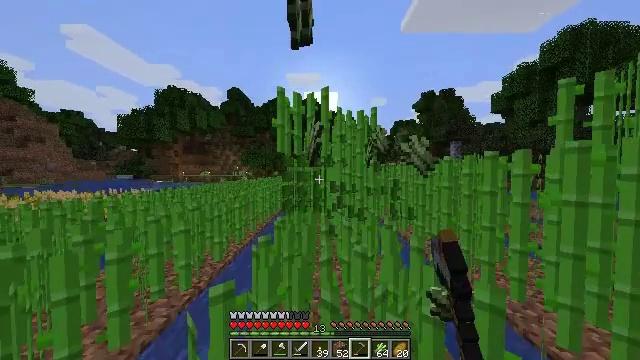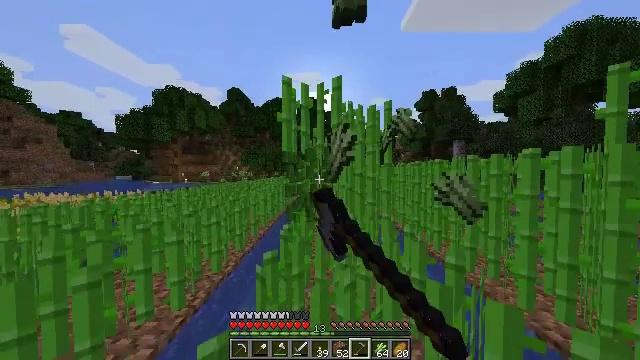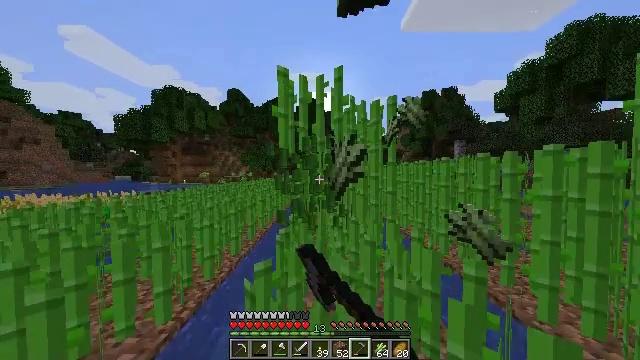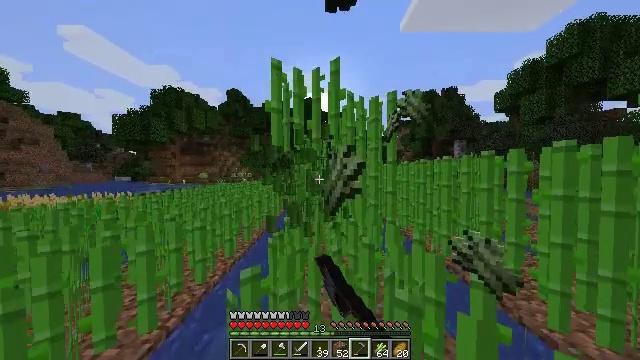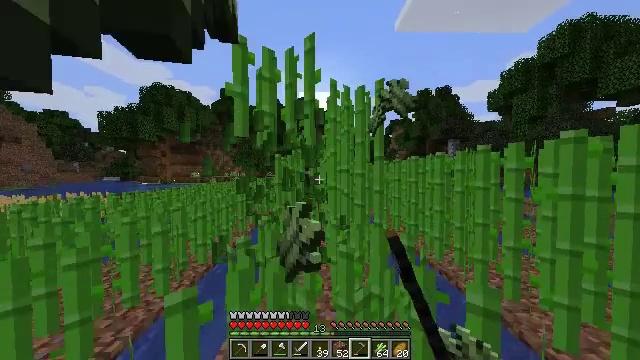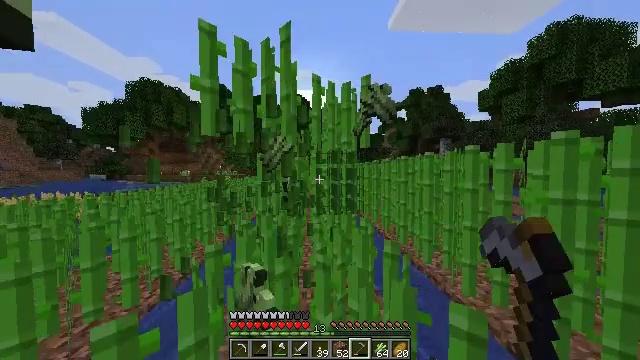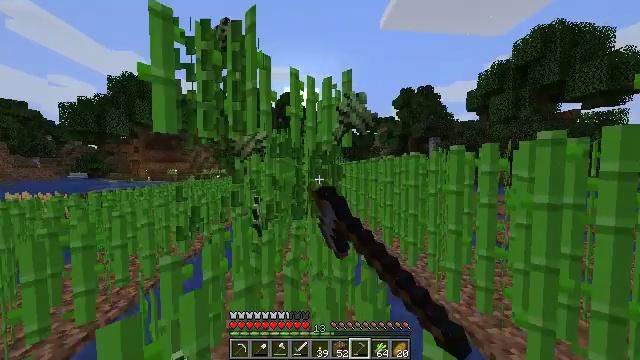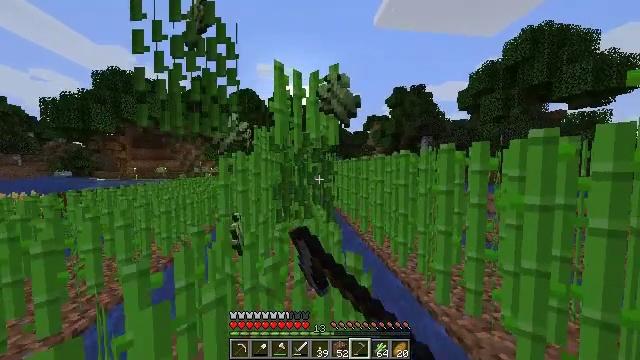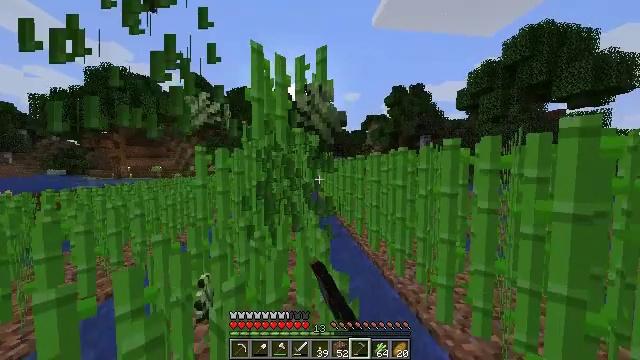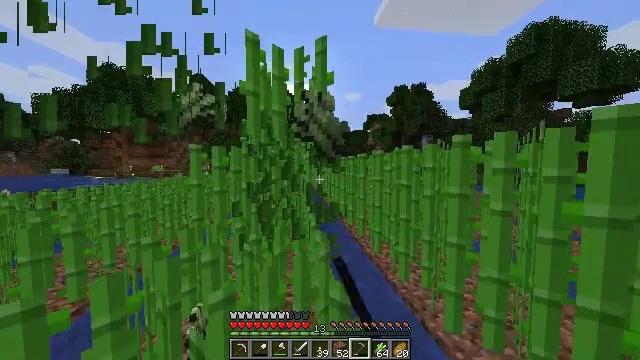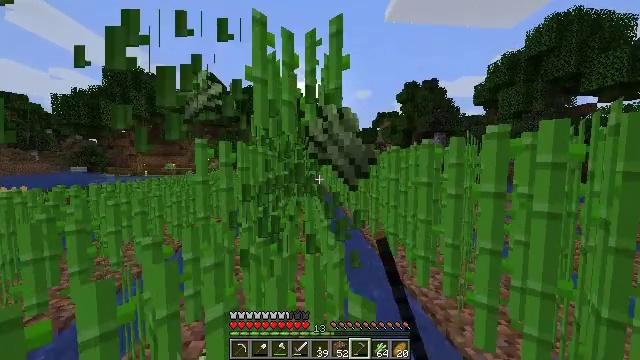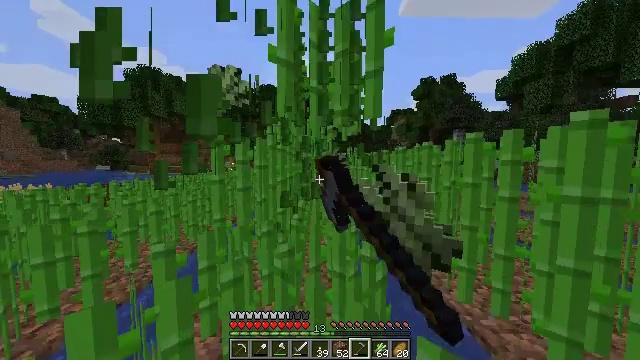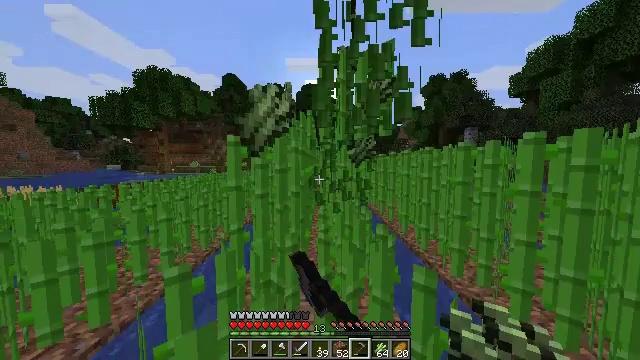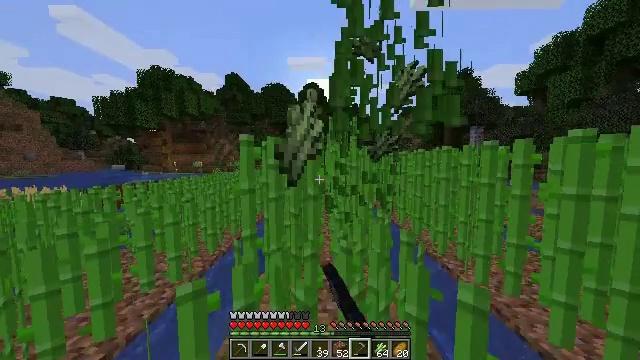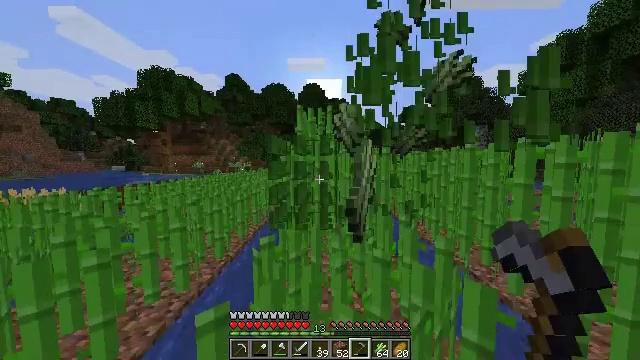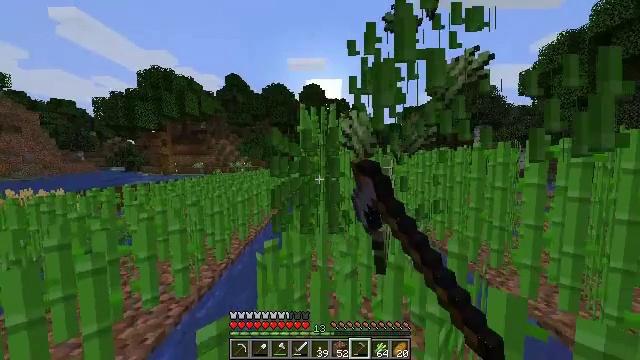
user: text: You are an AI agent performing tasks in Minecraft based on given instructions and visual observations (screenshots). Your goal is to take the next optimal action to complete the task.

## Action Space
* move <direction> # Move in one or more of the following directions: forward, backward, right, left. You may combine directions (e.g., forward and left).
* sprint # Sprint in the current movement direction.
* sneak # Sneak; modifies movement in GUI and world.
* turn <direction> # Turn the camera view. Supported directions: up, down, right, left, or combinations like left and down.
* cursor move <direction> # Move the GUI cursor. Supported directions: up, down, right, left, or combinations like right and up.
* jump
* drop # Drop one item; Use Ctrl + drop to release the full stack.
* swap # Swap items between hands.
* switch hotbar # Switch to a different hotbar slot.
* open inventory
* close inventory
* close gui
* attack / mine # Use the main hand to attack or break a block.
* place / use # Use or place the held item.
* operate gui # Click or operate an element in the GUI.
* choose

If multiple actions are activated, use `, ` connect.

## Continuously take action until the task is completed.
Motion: motion action
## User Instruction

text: Harvest sugar cane from the plant.
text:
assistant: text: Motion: move forward, sprint, attack / mine
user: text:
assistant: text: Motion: move forward and move right, sprint, attack / mine
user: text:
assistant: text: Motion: move forward and move right, sprint, attack / mine
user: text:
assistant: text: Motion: move forward and move right, sprint, turn right, attack / mine
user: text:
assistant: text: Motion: move forward and move right, sprint, turn right, attack / mine
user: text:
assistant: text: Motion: move forward and move right, sprint, turn right, attack / mine
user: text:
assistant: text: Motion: move forward, sprint, turn right, attack / mine
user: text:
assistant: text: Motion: move forward, sprint, attack / mine
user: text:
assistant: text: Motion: move forward and move left, sprint, attack / mine
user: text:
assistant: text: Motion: move forward and move left, sprint, turn left, attack / mine
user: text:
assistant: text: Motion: move forward and move left, sprint, turn left, attack / mine
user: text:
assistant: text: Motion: move forward and move left, sprint, turn left, attack / mine
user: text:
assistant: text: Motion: move forward and move left, sprint, attack / mine
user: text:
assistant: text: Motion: move forward and move left, sprint, attack / mine
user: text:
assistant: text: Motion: move forward, sprint, attack / mine
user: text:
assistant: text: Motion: move forward, sprint, attack / mine
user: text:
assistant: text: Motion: move forward, sprint, attack / mine
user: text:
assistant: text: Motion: move forward and move right, sprint, turn right, attack / mine
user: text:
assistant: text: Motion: move forward and move right, sprint, turn right, attack / mine
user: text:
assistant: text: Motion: move forward and move right, sprint, turn right, attack / mine
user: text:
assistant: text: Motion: move forward and move right, sprint, attack / mine
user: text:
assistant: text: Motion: move forward, sprint, attack / mine
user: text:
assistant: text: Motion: move forward and move left, sprint, turn left, attack / mine
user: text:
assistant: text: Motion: move forward and move left, sprint, turn left, attack / mine
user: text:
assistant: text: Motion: move forward and move left, sprint, turn left, attack / mine
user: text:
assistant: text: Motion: move forward and move left, sprint, attack / mine
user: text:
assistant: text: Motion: move forward, sprint, attack / mine
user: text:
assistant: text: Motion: move forward and move right, sprint, attack / mine
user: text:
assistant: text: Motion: move forward and move right, sprint, attack / mine
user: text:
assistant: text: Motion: move forward and move right, sprint, turn right, attack / mine